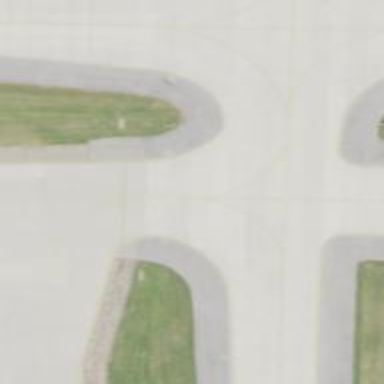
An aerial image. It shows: View of taxiway at the airport.